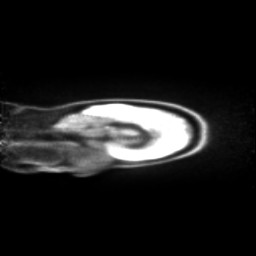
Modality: PET
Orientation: sagittal
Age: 24
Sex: female
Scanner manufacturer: siemens